Question: The package 'ggsignif' is very useful for quickly and easily indicating significant comparisons in 'ggplot' graphs. However the 'comparisons' call requires manual typing of each pair of values to be compared.
'''
library(ggplot2)
library(ggsignif)
data(iris)
ggplot(iris, aes(x=Species, y=Sepal.Length)) +
geom_boxplot() +
geom_signif(comparisons = list(c("versicolor", "virginica"),c('versicolor','setosa')),
map_signif_level=TRUE)
'''

I'm wondering how this could be circumvented by referring to all the possible combinations at once? For example, 'expand.grid(x = levels(iris$Species), y = levels(iris$Species))', gives all the combinations
'''
x y
1 setosa setosa
2 versicolor setosa
3 virginica setosa
4 setosa versicolor
5 versicolor versicolor
6 virginica versicolor
7 setosa virginica
8 versicolor virginica
9 virginica virginica
'''
But how to have this accepted by 'geom_signif(comparisons=...'?
Package info is available here <URL>
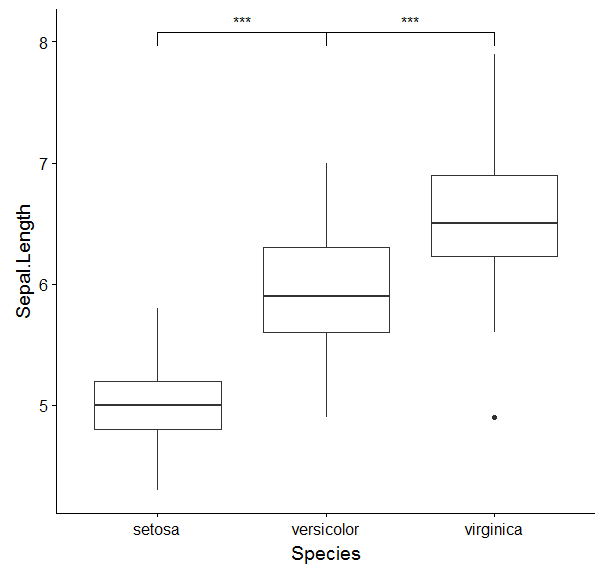
Answer: Building on the comment of Adam Quek you just need to transpose the created matrix and turn each row into a list:
'''
split(t(combn(levels(iris$Species), 2)), seq(nrow(t(combn(levels(iris$Species), 2)))))
$'1'
[1] "setosa" "versicolor"
$'2'
[1] "setosa" "virginica"
$'3'
[1] "versicolor" "virginica"
ggplot(iris, aes(x = Species, y = Sepal.Length)) +
geom_boxplot() +
geom_signif(comparisons = split(t(combn(levels(iris$Species), 2)), seq(nrow(t(combn(levels(iris$Species), 2))))),
map_signif_level = TRUE)
'''
<URL>